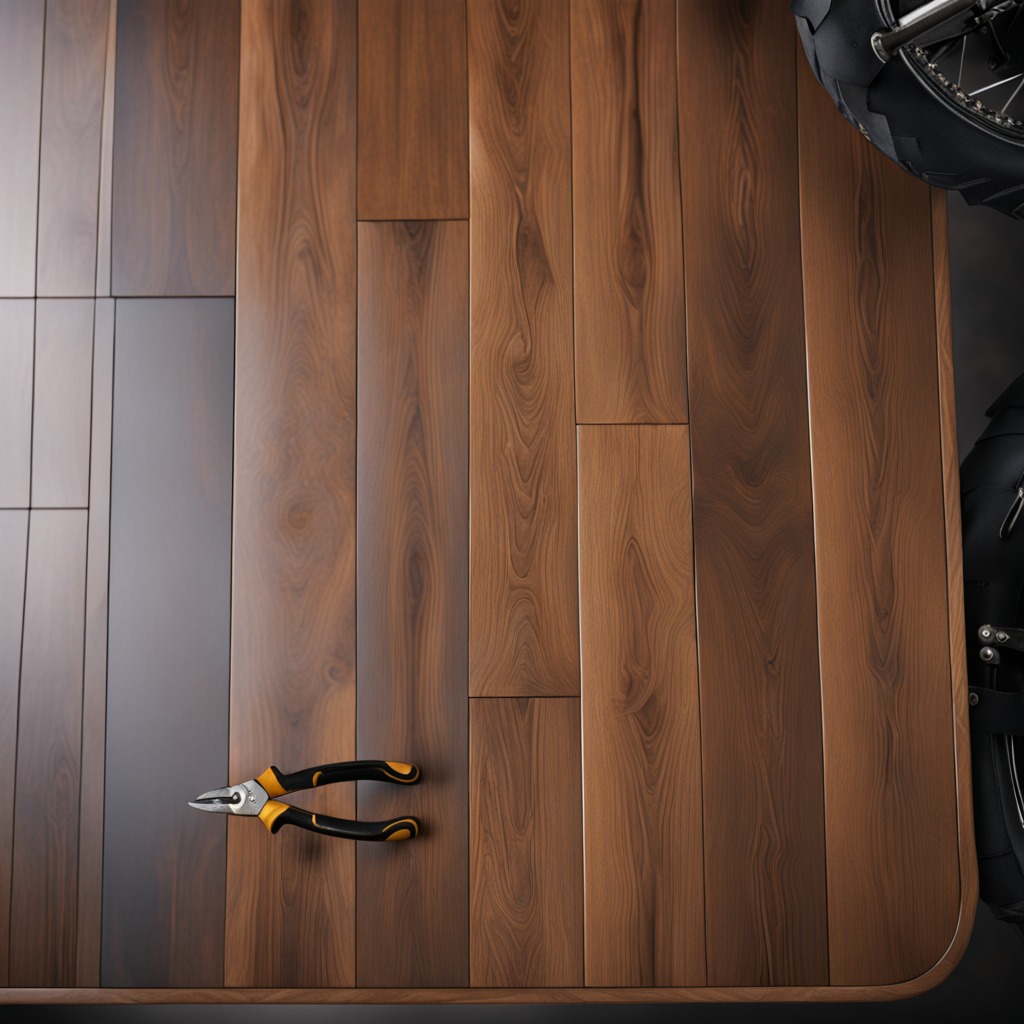
A plier is lying on the oil-spilled wooden table in a vintage motorcycle garage.